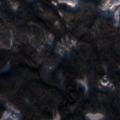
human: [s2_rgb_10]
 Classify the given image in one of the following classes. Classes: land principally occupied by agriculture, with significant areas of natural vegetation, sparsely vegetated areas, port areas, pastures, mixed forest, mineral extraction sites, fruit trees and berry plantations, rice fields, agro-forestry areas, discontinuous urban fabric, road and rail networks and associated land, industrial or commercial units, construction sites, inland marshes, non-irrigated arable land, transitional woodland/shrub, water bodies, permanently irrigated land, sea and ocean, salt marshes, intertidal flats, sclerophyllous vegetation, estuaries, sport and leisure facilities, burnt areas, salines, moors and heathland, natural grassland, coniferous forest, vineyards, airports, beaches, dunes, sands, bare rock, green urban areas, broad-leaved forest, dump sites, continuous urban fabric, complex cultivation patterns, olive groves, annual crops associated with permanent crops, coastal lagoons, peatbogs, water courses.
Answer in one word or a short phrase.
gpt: coniferous forest, mixed forest